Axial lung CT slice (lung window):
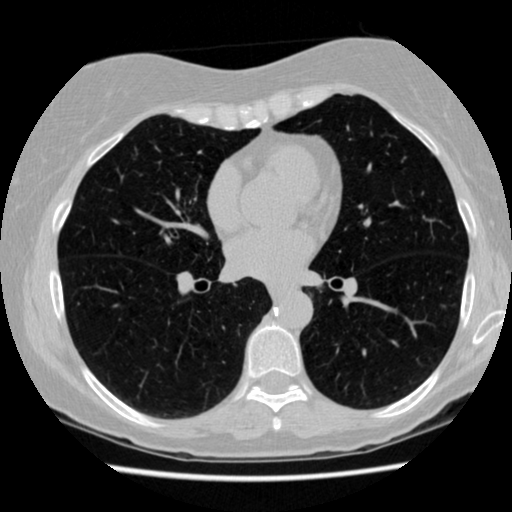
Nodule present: no